Незаряженный цилиндрический конденсатор высоты $L$, радиусы цилиндрических обкладок которого $R$ и $R-d$ (причем $d \ll R, L$), касается поверхности конденсаторного масла плотности $\rho$ и диэлектрической проницаемости $\varepsilon$ так, как показано на рисунке. За счет сил поверхностного натяжения масло поднялось в зазоре между обкладками на высоту $L / 4$. В следующий раз конденсатор зарядили и вновь опустили в масло. На этот раз масло поднялось на высоту $L / 2$ (см. рисунок).
Найдите заряд $Q$ конденсатора.
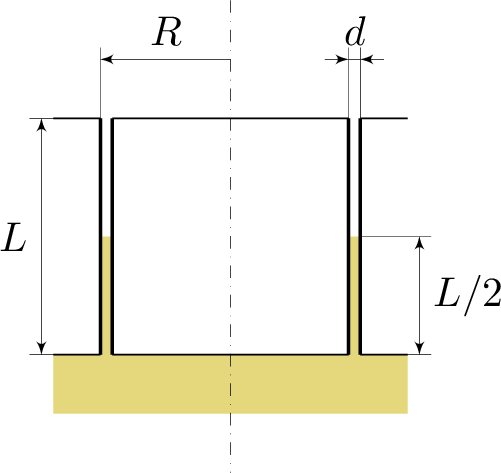
Решение: Рассмотрим две части конденсатора, разделенные уровнем $x$ поднявшегося масла, как параллельно соединенные конденсаторы. Поскольку $d \ll R$, $L$, то емкость каждого конденсатора можно найти по формуле емкости плоского конденсатора:$$\begin{gathered}C=C_{1}+C_{2}=\frac{\varepsilon \varepsilon_{0} S_{1}}{d}+\frac{\varepsilon_{0} S_{2}}{d}=\frac{2 \pi R x \varepsilon \varepsilon_{0}}{d}+\frac{2 \pi R(L-x) \varepsilon_{0}}{d}= \\=\frac{2 \pi \varepsilon_{0} R[(\varepsilon-1) x+L]}{d},\end{gathered}$$где $x$ — высота подъема масла в зазоре.Энергия заряженного конденсатора$$W=\frac{Q^{2}}{2 C}=\frac{Q^{2} d}{4 \pi \varepsilon_{0} R[(\varepsilon-1) x+L]}.$$Электрическая сила, втягивающая масло, равна$$F(x)=-\frac{\mathrm d W}{\mathrm d x}=\frac{(\varepsilon-1) Q^{2} d}{4 \pi \varepsilon_{0} R[(\varepsilon-1) x+L]^{2}}.$$На масло в зазоре конденсатора действуют также сила тяжести $P(x)=2 \pi R x d \rho g$ и сила поверхностного натяжения $F_{пов}$, не зависящая от $x$. Запишем условия равновесия масла в обоих случаях:$$F_{пов}=P\left(\frac{L}{4}\right) \text { и } F_{пов}+F\left(\frac{L}{4}\right)=P\left(\frac{L}{4}\right).$$Вычтем из второго уравнения первое и подставим выражения для $F$ и $P$;$$\frac{(\varepsilon-1) Q^{2} d}{4 \pi \varepsilon_{0} R\left(\frac{(\varepsilon-1) L}{2}+L\right)^{2}}=2 \pi R d\left(\frac{L}{2}-\frac{L}{4}\right) \rho g,$$откуда$$Q=\frac{\pi(\varepsilon+1) R L}{2} \sqrt{\frac{2 \varepsilon_{0} \rho g L}{\varepsilon-1}}.$$
Ответ: $$ Q=\frac{\pi(\varepsilon+1) R L}{2} \sqrt{\frac{2 \varepsilon_{0} \rho g L}{\varepsilon-1}}. $$
Темы:
T, Конденсатор, Электромагнетизм, Энергия электрического поля, Поверхностное натяжение, Всероссийские